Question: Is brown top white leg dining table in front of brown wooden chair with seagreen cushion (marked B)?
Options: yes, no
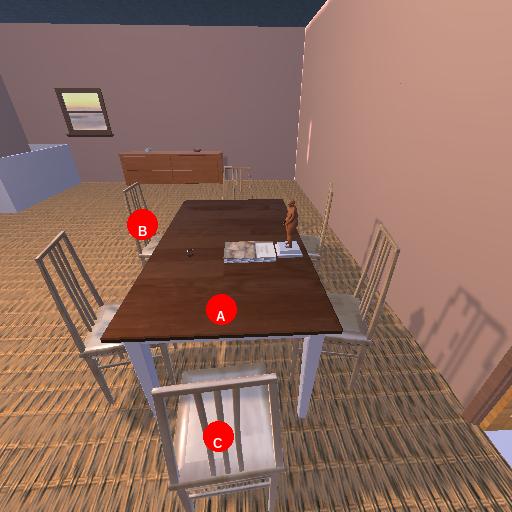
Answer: yes